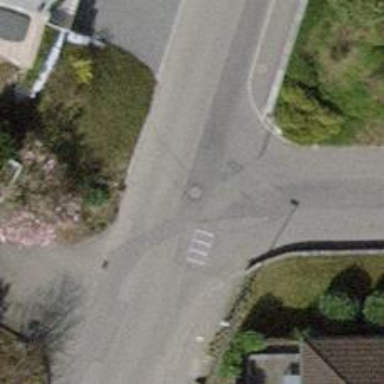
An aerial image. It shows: Residential road with asphalt surface and no sidewalks.